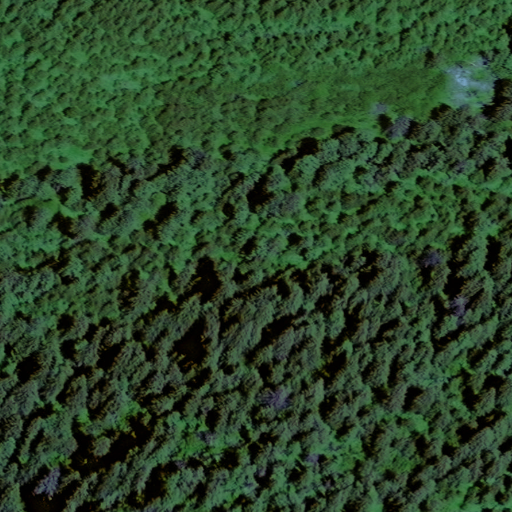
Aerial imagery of island in Alaska named Rynda Island containing only unknown